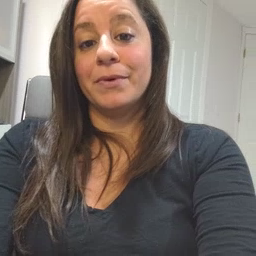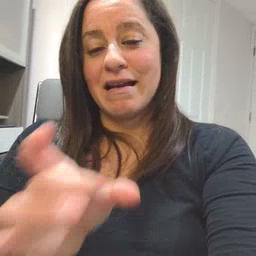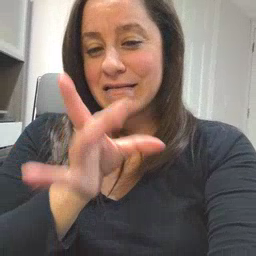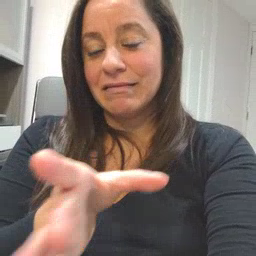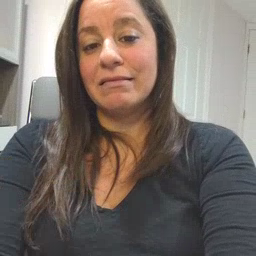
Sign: hate